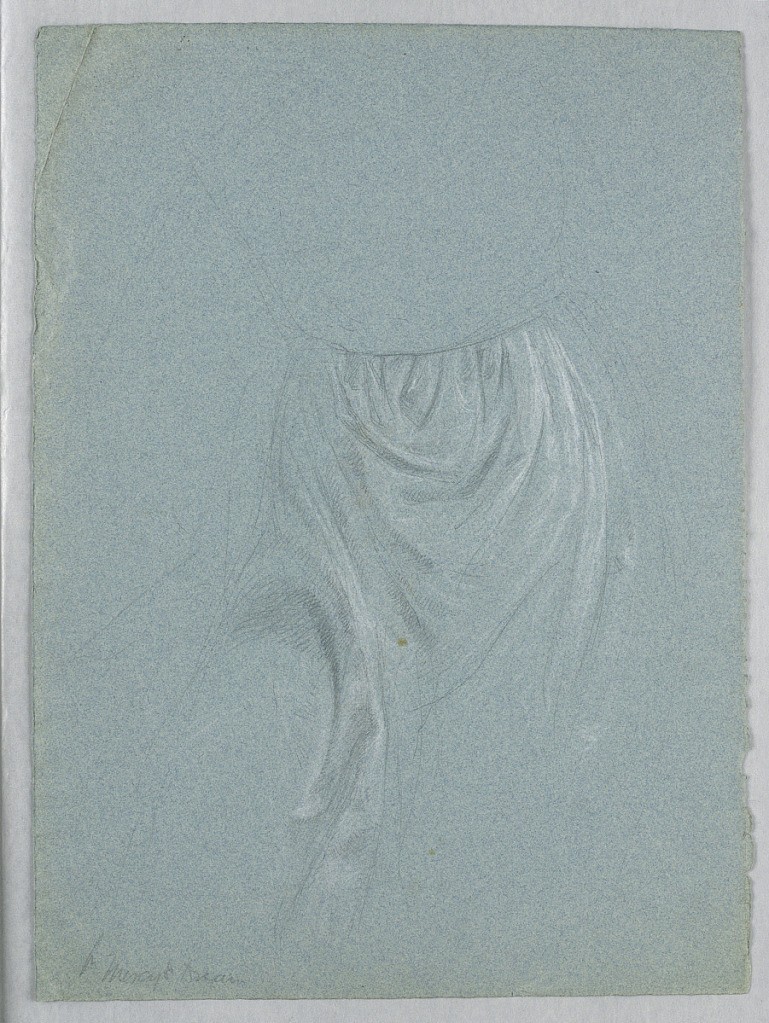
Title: Drapery Study for Angel in "Mercy's Dream"
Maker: Daniel Huntington, American, 1816–1906
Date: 1857
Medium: Graphite, white chalk on blue wove paper
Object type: Drawing
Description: Study of the drapery of a figure below with waist, with right knee bent forward.